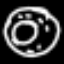
Label: donut